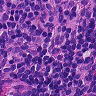
Metastatic tissue present: no